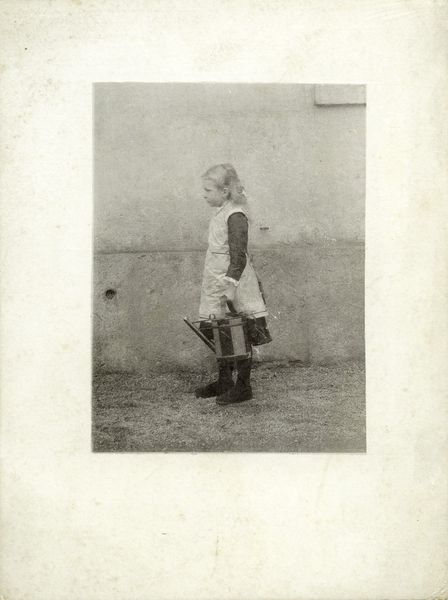
Titel: Mädchen mit Gießkanne (Martha Jäger)
Künstler: Robert Jäger
Standort: Hamburg
Institution: Museum für Kunst und Gewerbe Hamburg
Schlagwörter: portrait, figur, papier, foto, fotografie, photographie, photo, lichtbild, lichtdruck, bildwerke, angewandte und bildende kunst, hessische systematik, porträt, mädchen, porträtfotografie, porträtphotographie, gartengeräte, gießkanne